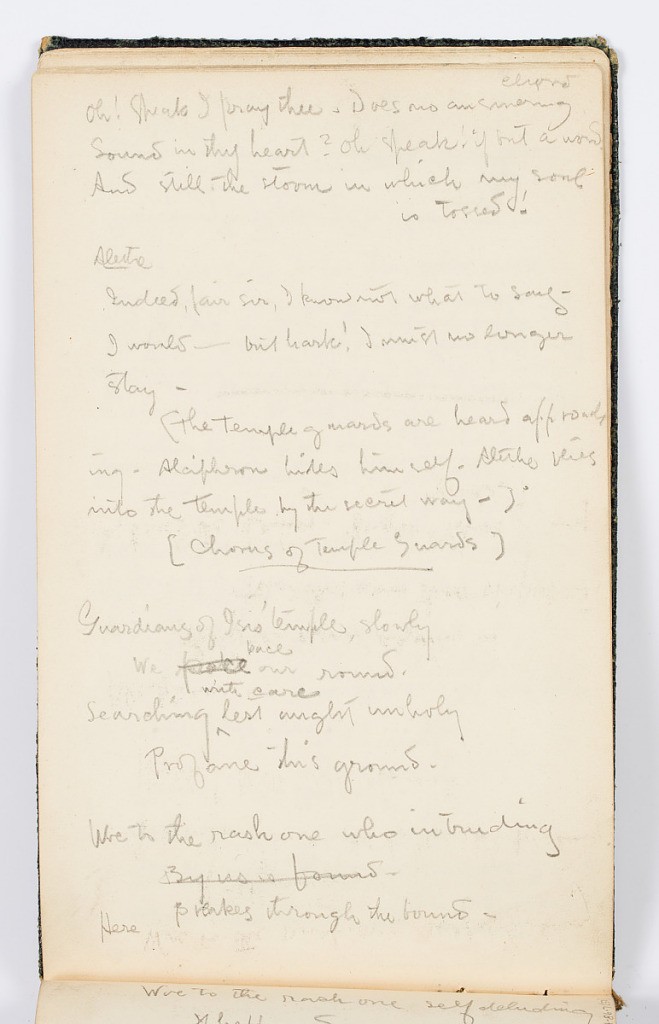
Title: Sketchbook Page: Chorus of Temple Guards
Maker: Kenyon Cox, American, 1856–1919
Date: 1883
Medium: Graphite on paper
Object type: Sketchbook folio
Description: Dialogue about a maiden and a temple.